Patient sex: M
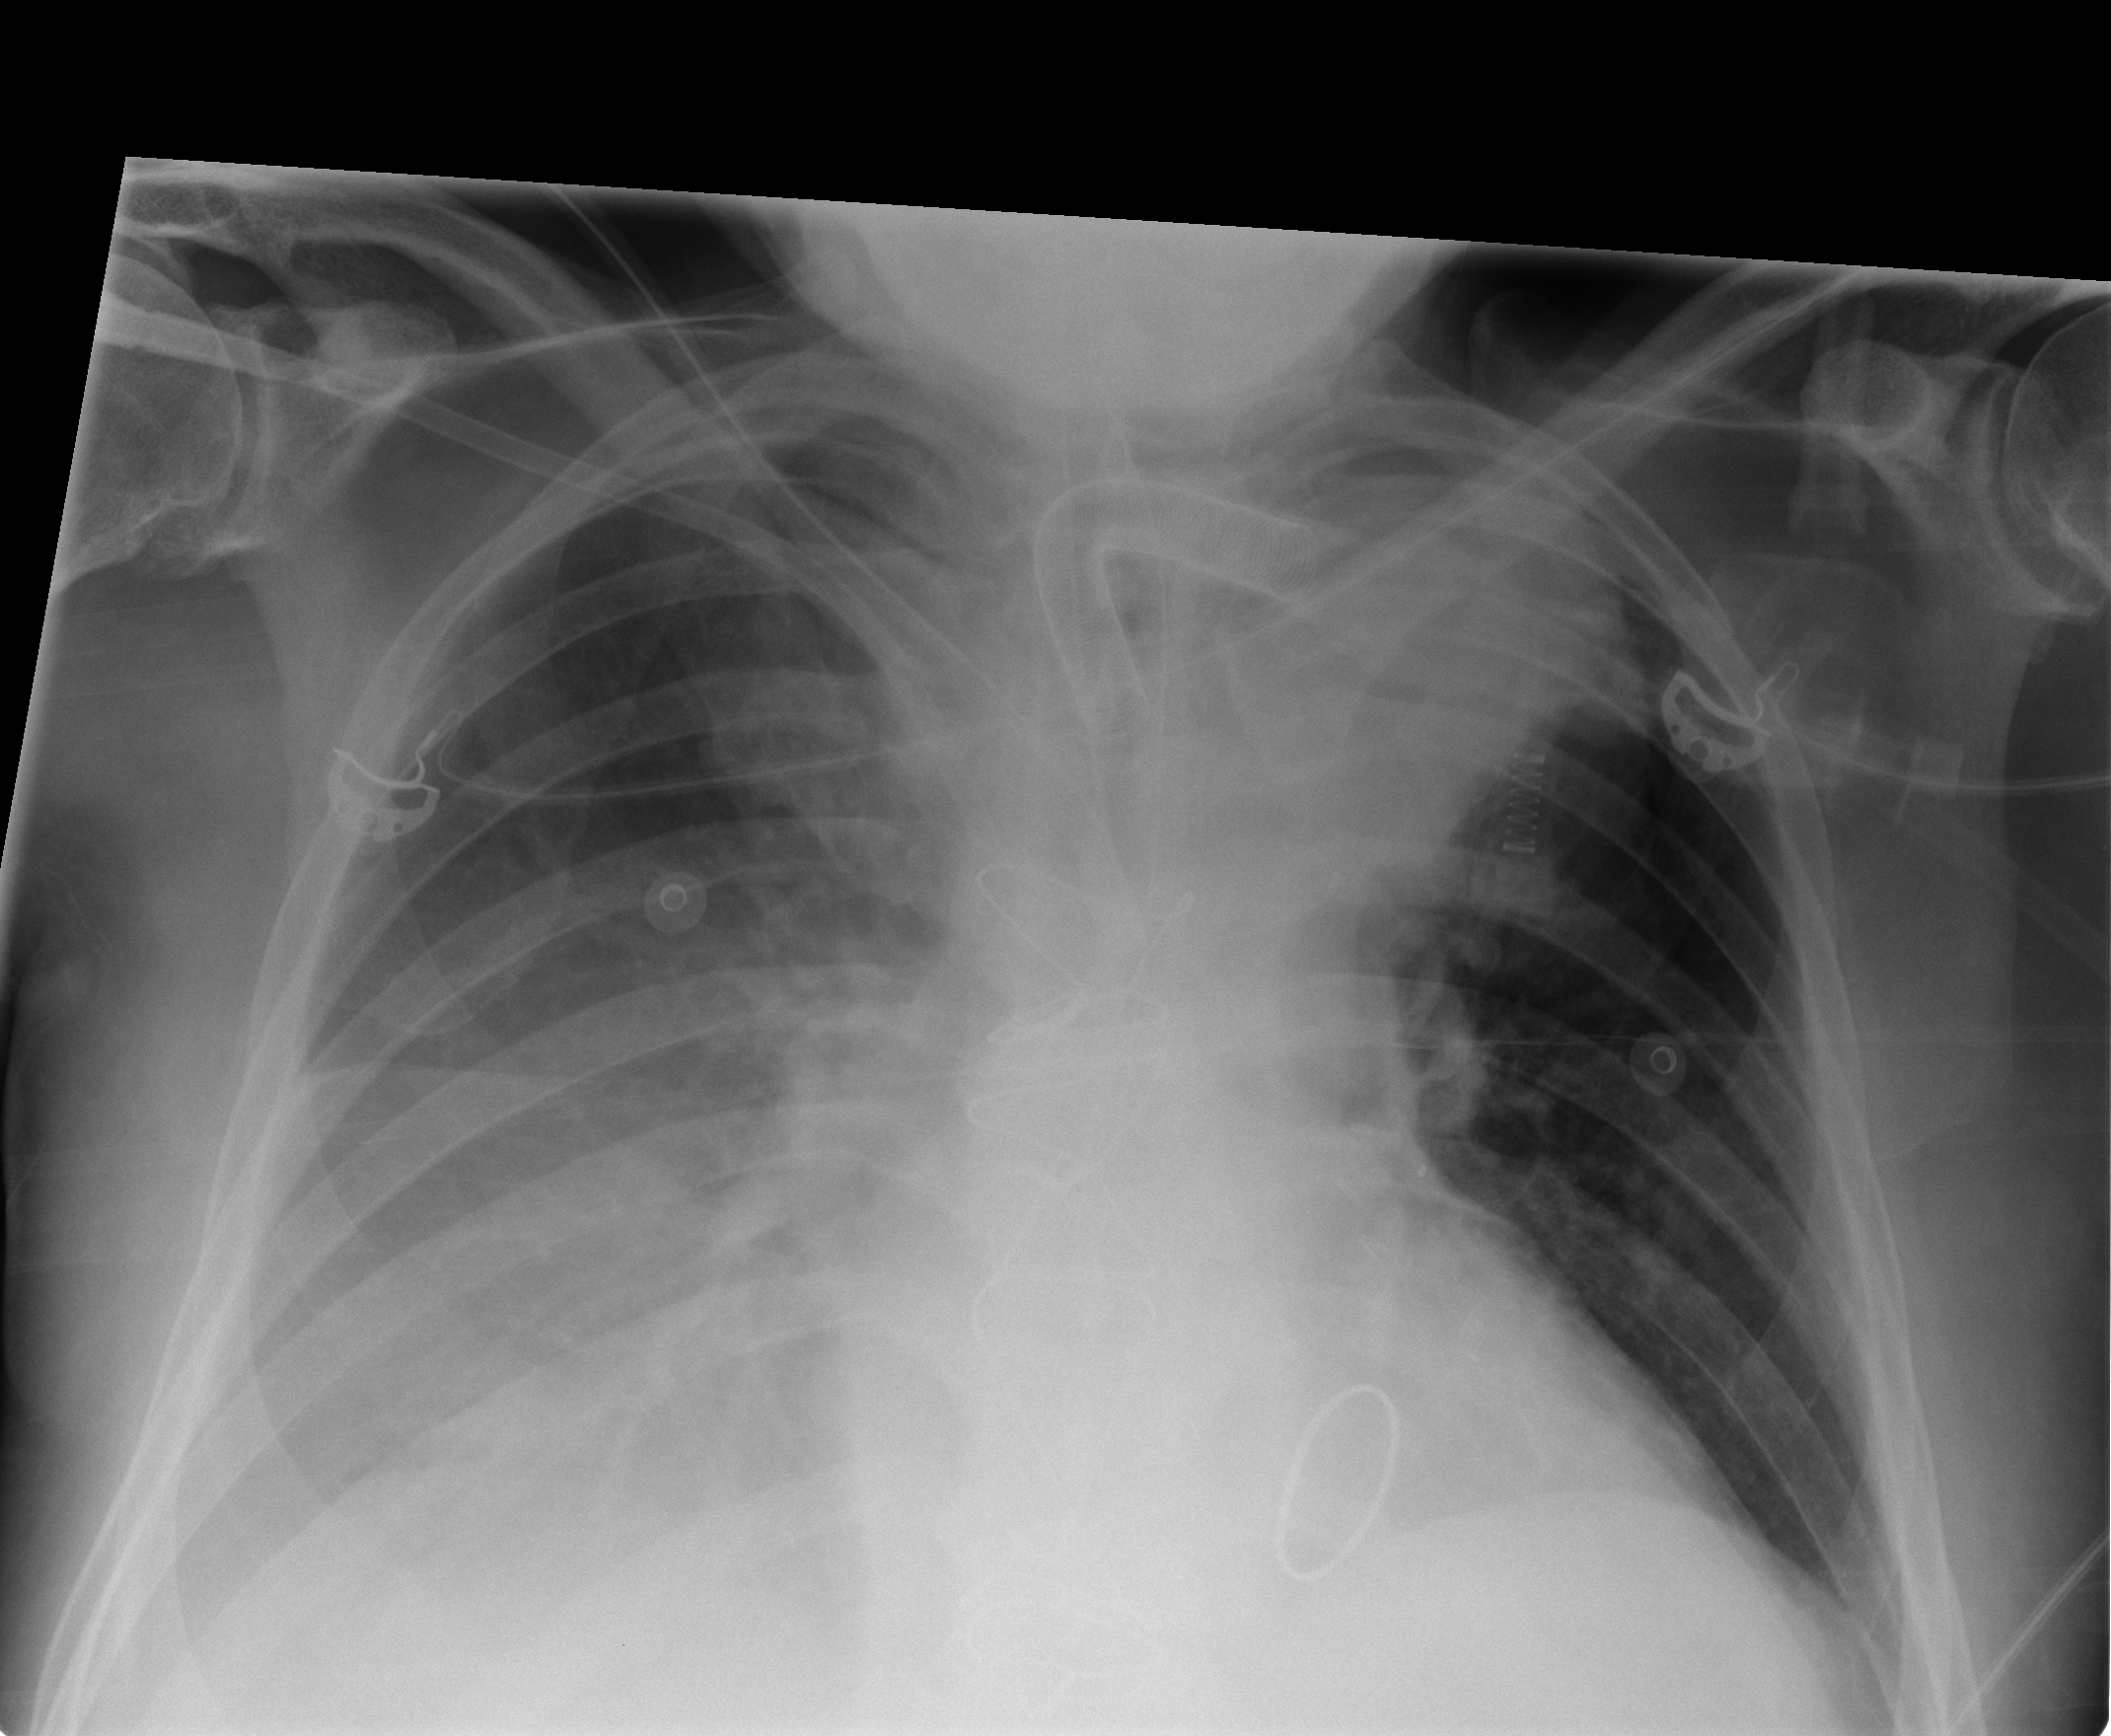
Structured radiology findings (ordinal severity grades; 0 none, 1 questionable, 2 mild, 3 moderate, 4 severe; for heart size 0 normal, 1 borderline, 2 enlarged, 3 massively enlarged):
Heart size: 2
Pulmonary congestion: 0
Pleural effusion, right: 2
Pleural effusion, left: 0
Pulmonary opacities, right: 0
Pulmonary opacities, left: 0
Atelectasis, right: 1
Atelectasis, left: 0